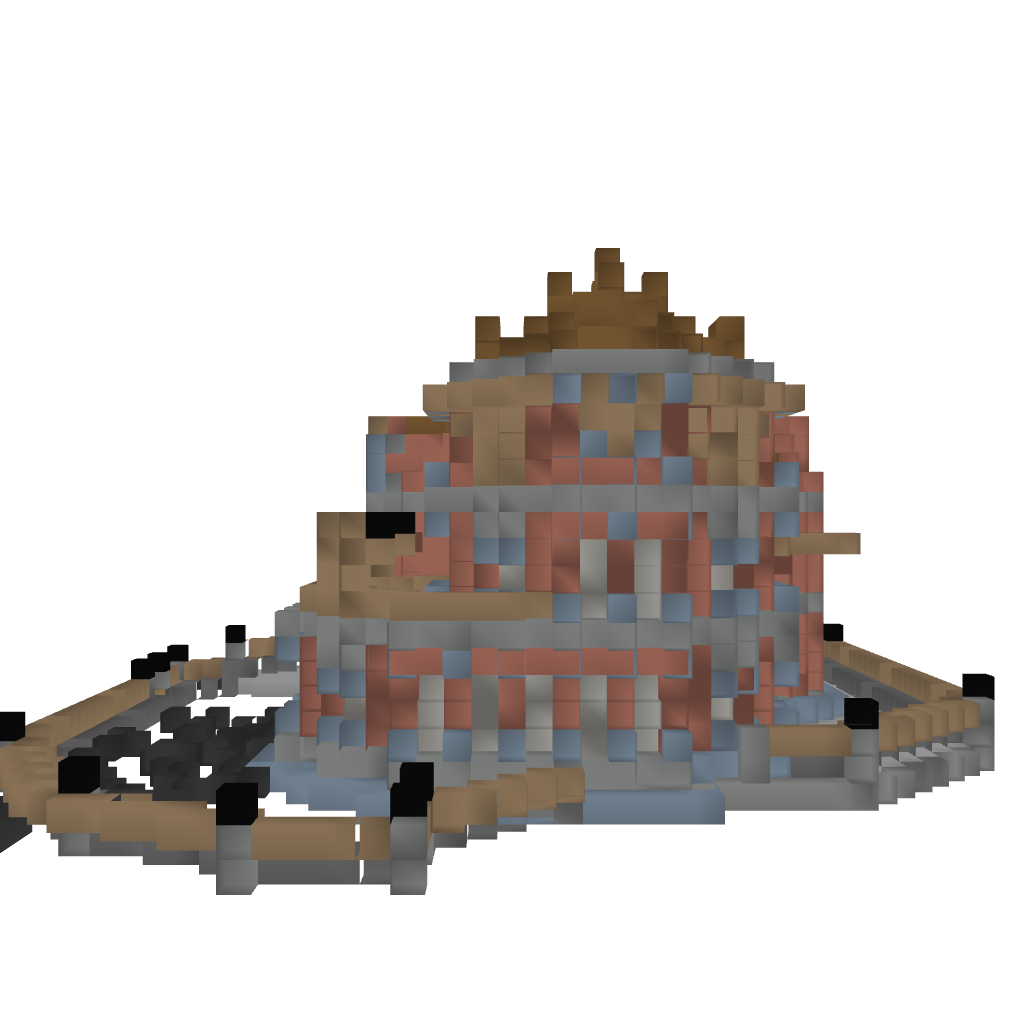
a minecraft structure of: floating glass city